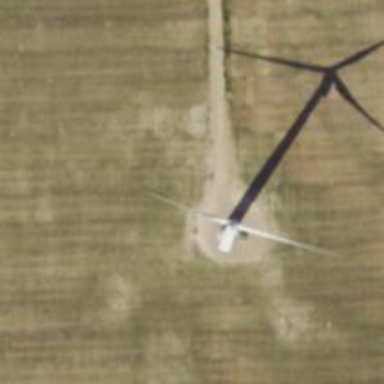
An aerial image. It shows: Wind generator powered by horizontal-axis wind turbine.